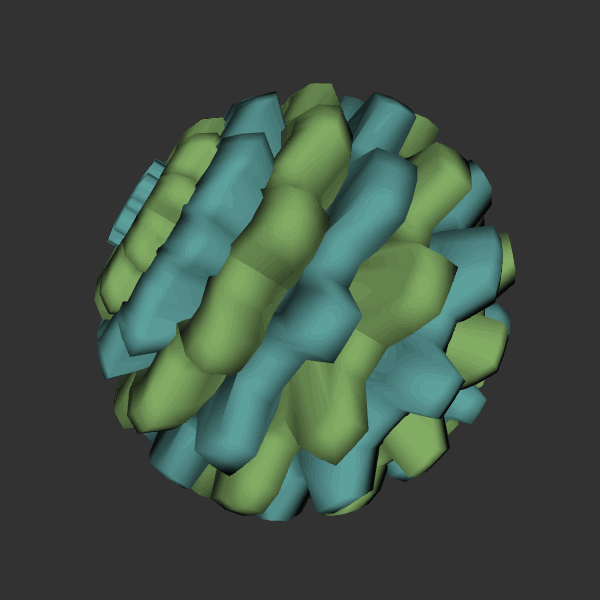
Background: dark